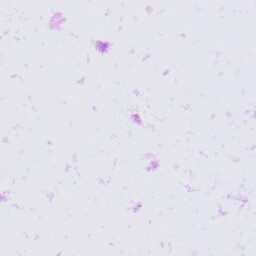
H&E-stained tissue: Skin